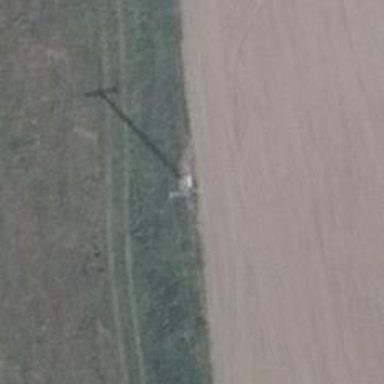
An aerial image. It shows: Minor power line.